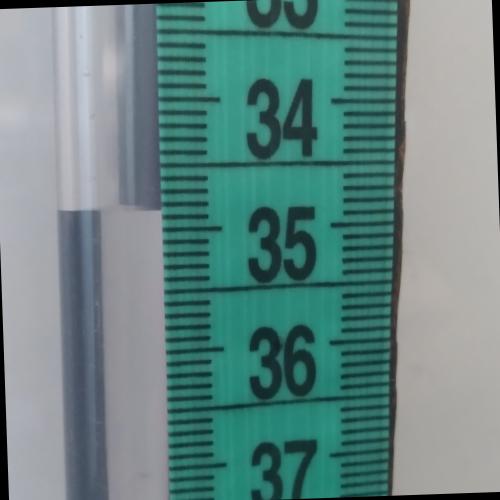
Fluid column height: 34.9 cm